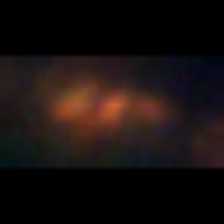
Taxon: Chaetoceros
Group: Diatoms